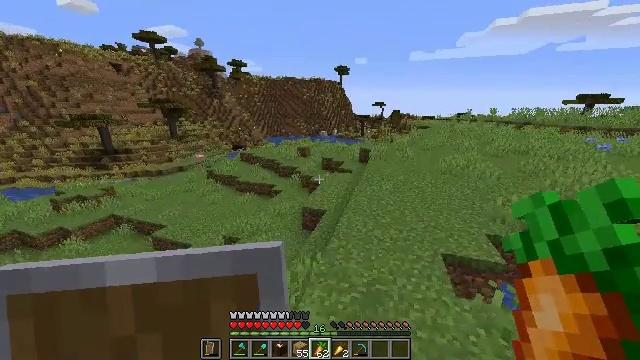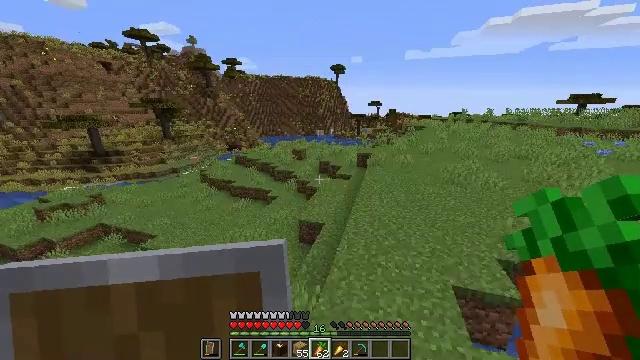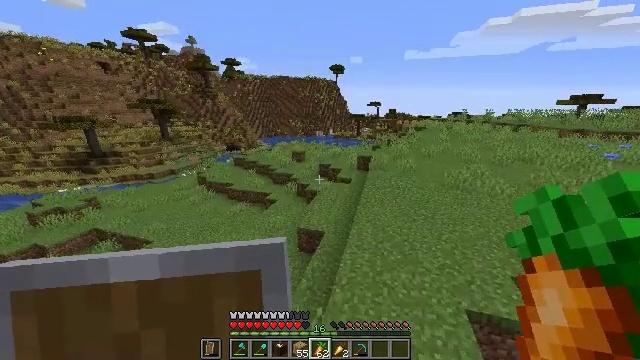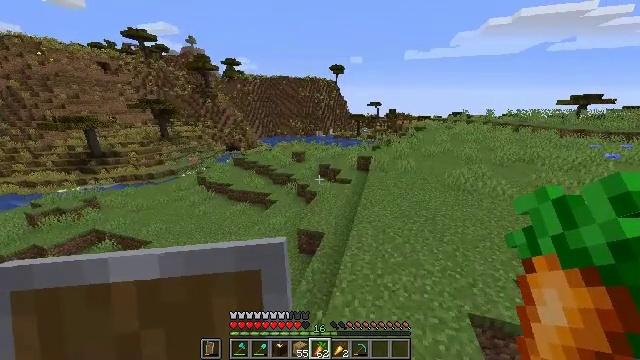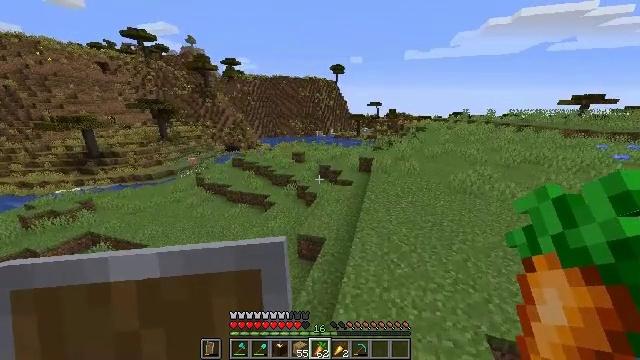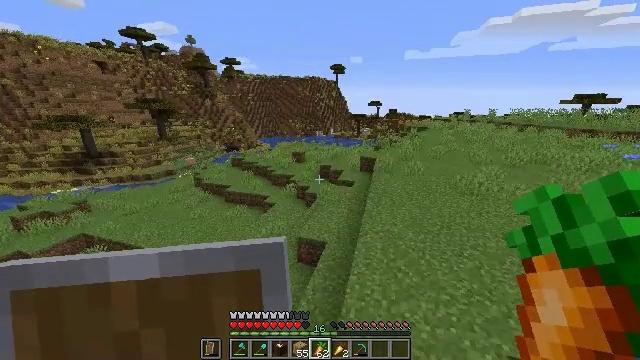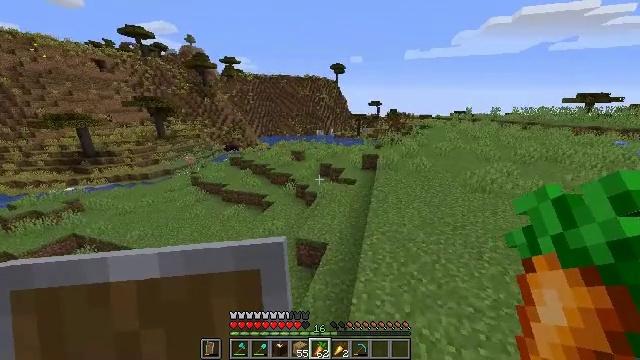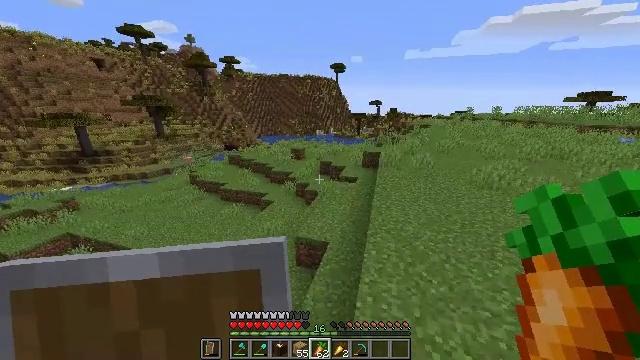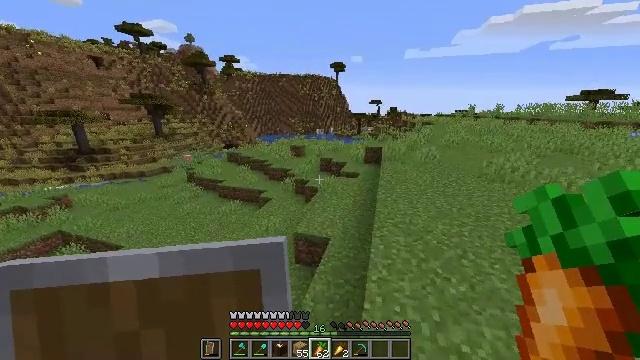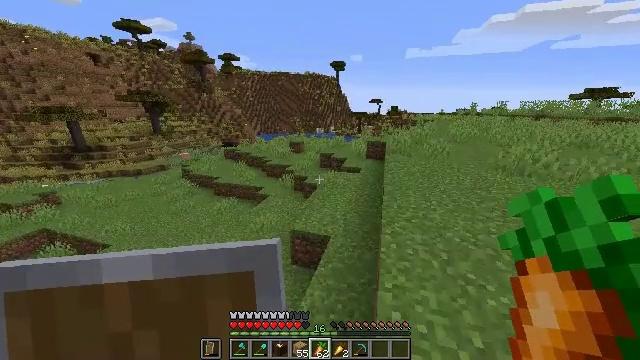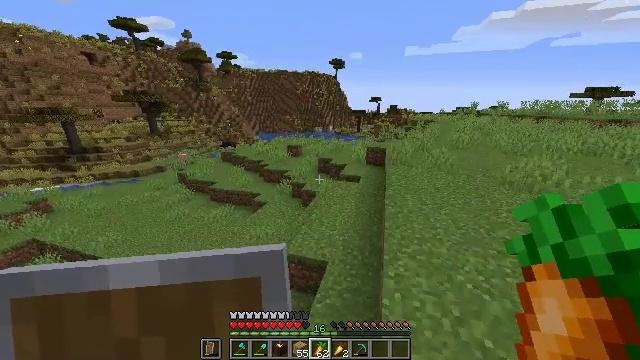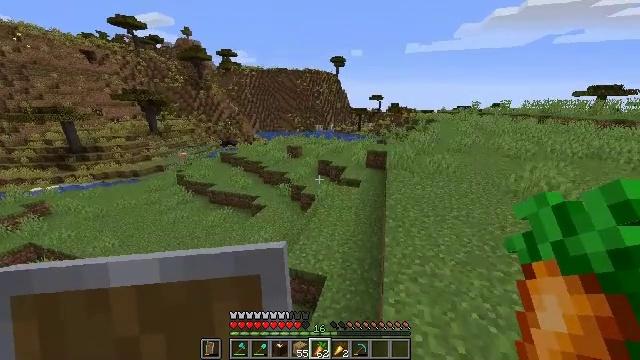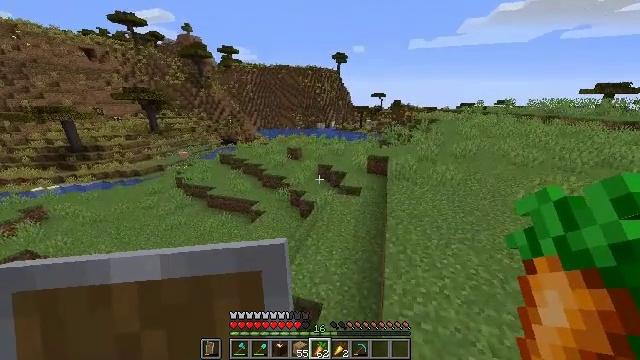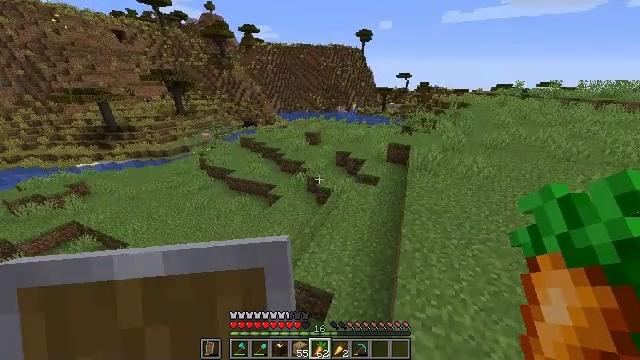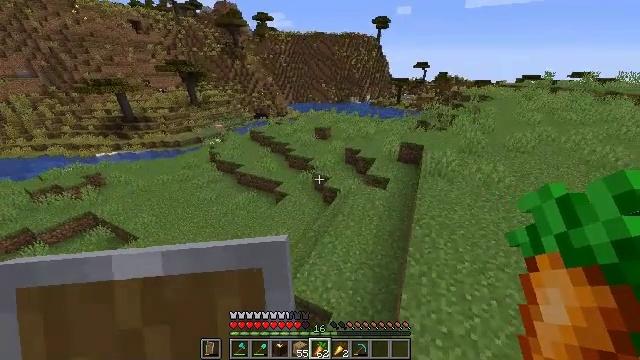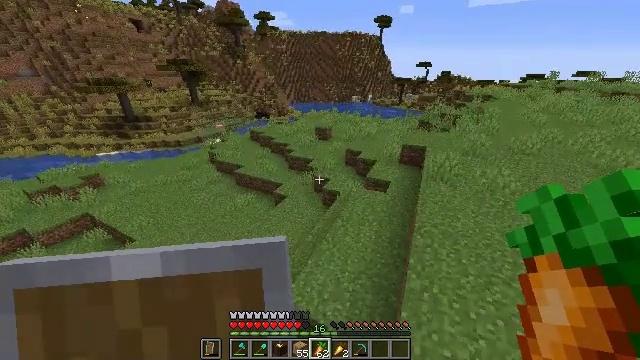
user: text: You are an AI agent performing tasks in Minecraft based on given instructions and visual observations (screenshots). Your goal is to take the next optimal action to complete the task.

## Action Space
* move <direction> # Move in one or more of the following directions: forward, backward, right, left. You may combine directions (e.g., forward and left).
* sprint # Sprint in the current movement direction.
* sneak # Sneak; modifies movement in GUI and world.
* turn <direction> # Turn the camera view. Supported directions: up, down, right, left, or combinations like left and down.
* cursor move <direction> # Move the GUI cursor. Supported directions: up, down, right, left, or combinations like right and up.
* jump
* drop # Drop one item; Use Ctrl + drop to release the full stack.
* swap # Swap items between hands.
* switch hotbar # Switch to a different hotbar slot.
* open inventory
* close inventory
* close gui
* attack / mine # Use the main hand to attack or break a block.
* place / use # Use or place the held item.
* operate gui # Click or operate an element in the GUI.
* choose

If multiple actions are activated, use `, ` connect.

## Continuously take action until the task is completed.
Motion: motion action
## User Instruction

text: Gather grass by holding the left mouse button.
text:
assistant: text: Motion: move forward, sprint, turn right, jump
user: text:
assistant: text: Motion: move forward, sprint, jump
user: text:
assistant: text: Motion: move forward, sprint, jump
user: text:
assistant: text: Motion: move forward, sprint, jump
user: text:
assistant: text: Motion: move forward, sprint, jump
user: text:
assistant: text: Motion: move forward, sprint, jump
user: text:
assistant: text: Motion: move forward, sprint, jump
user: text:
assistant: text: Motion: move forward, sprint, jump
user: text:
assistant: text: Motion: move forward and move right, sprint, jump
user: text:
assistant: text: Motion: move forward and move right, sprint, jump
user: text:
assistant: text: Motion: move forward and move right, sprint, jump
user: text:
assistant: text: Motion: move forward and move right, sprint, jump
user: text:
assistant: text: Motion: move forward and move right, sprint, turn left and down, jump
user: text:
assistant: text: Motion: move forward, sprint, turn left and down, jump
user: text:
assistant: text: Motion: move forward, sprint, jump
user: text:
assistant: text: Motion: move forward, sprint, jump
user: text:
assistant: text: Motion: move forward, sprint, turn left, jump
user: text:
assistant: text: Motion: move forward, sprint, jump
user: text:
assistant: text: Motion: move forward, sprint, turn left, jump
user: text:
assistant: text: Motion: move forward, sprint, turn left and down, jump
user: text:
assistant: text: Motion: move forward, sprint, jump
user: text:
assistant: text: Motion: move forward, sprint, turn left and down, jump
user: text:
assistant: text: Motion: move forward, sprint, turn left and down, jump
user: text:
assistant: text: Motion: move forward, sprint, jump
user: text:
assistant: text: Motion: move forward, sprint, jump
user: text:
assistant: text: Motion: move forward, sprint, jump
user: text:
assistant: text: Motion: move forward, sprint, jump
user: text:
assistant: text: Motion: move forward, sprint, jump
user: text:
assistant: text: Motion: move forward, sprint, jump
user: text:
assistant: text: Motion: move forward, sprint, jump